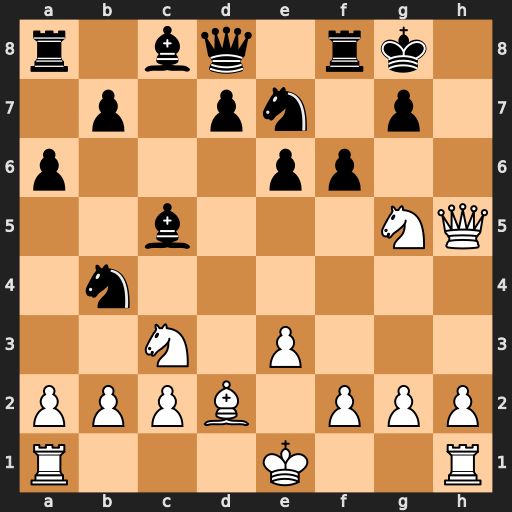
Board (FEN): r1bq1rk1/1p1pn1p1/p3pp2/2b3NQ/1n6/2N1P3/PPPB1PPP/R3K2R
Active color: w
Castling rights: KQ
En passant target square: -
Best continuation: Qh7#